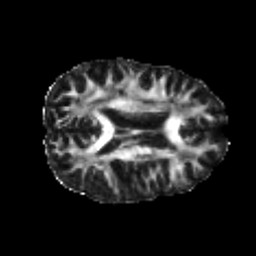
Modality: FA
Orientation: axial
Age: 23
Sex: female
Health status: healthy
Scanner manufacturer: philips
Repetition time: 7.384 s
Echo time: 0.08599 s